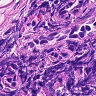
Metastatic tissue present: no